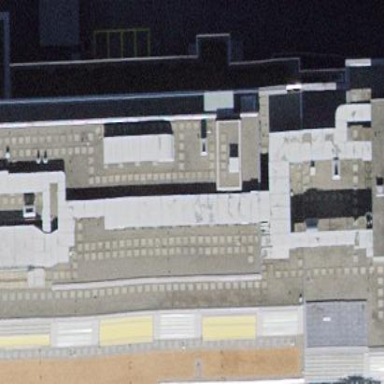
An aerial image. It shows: Part of building.